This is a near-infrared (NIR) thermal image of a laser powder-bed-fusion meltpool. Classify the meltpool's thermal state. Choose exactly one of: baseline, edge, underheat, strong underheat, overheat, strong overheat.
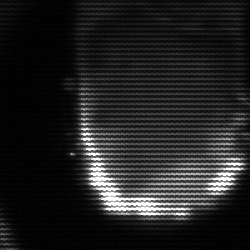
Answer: baseline